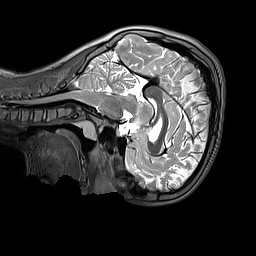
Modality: T2w
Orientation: sagittal
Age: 9
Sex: male
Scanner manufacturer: siemens
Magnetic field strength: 3 T
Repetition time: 3.2 s
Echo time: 0.408 s